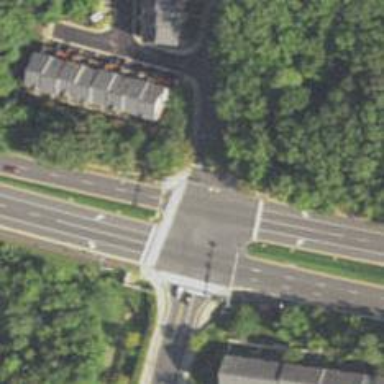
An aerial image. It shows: Zebra crossing on the road.